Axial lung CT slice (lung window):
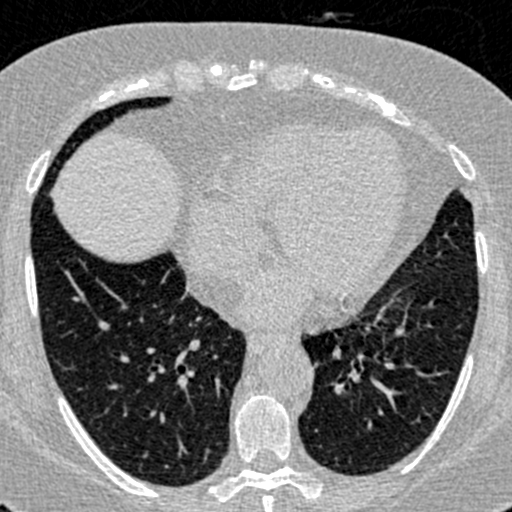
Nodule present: no